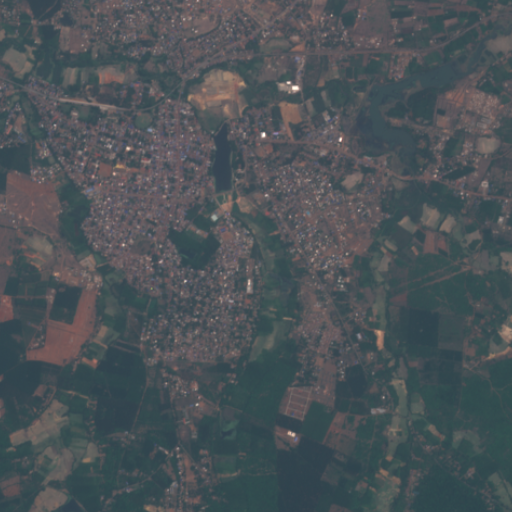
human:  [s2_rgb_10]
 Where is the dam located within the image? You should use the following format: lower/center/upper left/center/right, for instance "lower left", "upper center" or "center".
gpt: The dam is located in the upper right of the image.
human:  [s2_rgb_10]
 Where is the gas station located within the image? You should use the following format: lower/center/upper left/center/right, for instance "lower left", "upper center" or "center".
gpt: The gas station is located in the upper left of the image.
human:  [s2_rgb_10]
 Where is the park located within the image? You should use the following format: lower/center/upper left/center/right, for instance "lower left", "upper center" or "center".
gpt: The park is located in the center left of the image.
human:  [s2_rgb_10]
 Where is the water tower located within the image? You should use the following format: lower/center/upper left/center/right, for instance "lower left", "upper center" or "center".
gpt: The water tower is located in the center left of the image.
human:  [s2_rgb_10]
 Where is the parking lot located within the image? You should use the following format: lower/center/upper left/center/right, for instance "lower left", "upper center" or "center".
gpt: There is no parking lot in the image.